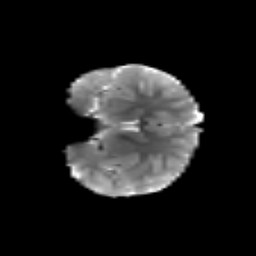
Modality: T2w
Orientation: coronal
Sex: male
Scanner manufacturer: siemens
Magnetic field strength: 3 T
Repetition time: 5 s
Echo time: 0.071 s